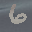
Label: 6